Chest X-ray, PA view. Patient: 62 years old, sex F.
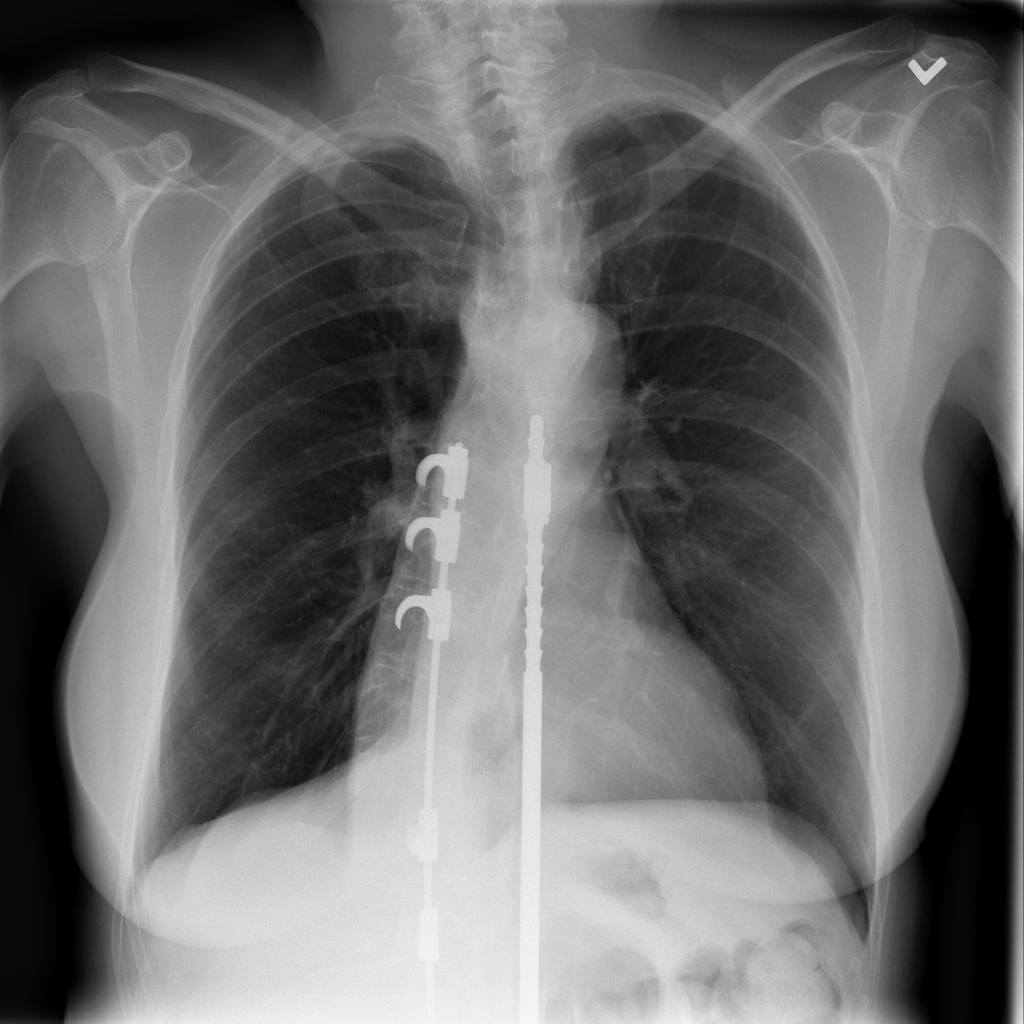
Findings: Infiltration